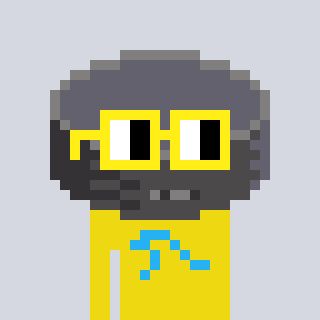
a pixel art character with square yellow glasses, a hockey puck-shaped head and a yellow-colored body on a cool background